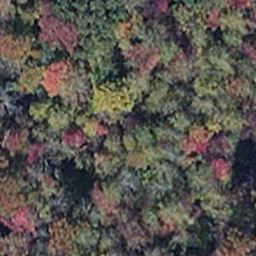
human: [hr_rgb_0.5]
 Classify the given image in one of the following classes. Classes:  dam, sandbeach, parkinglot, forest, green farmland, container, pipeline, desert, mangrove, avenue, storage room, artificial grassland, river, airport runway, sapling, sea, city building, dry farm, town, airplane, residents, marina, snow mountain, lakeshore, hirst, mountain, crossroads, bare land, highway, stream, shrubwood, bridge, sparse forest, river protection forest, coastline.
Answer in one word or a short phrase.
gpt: mangrove